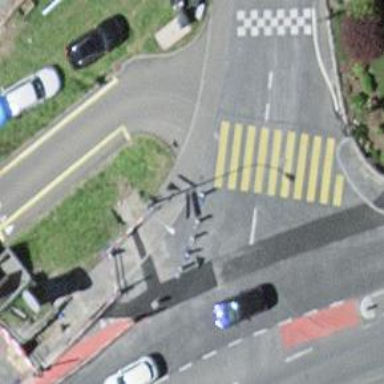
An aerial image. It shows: Kerb barrier.